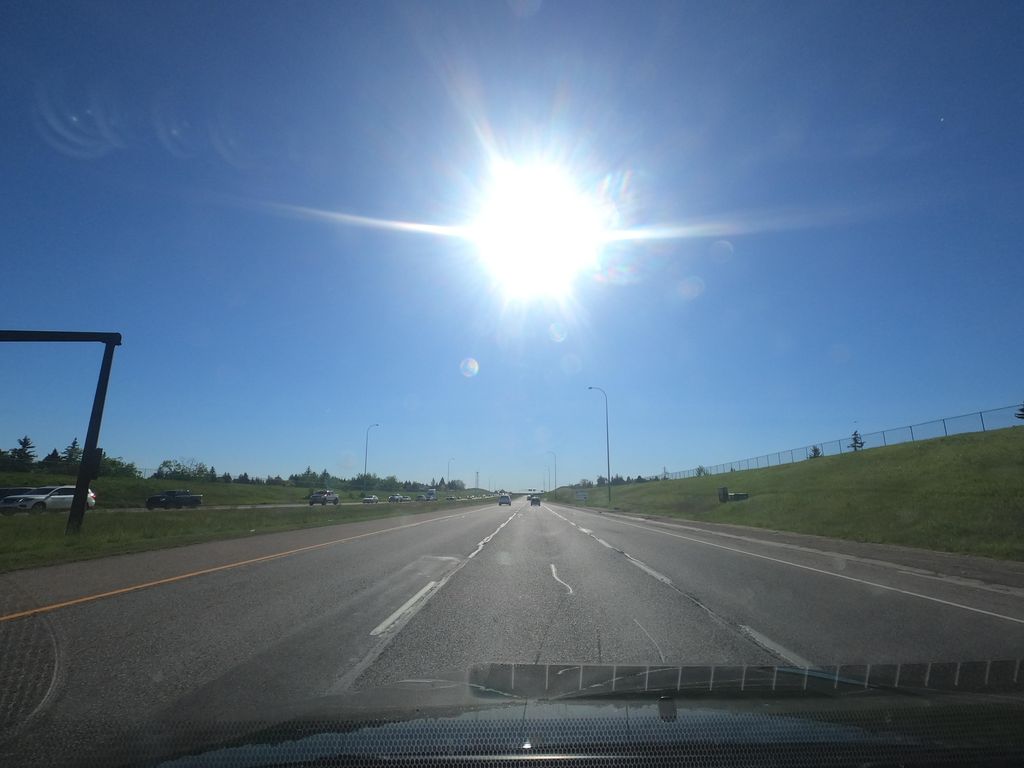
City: calgary